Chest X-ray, AP view. Patient: 29 years old, sex M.
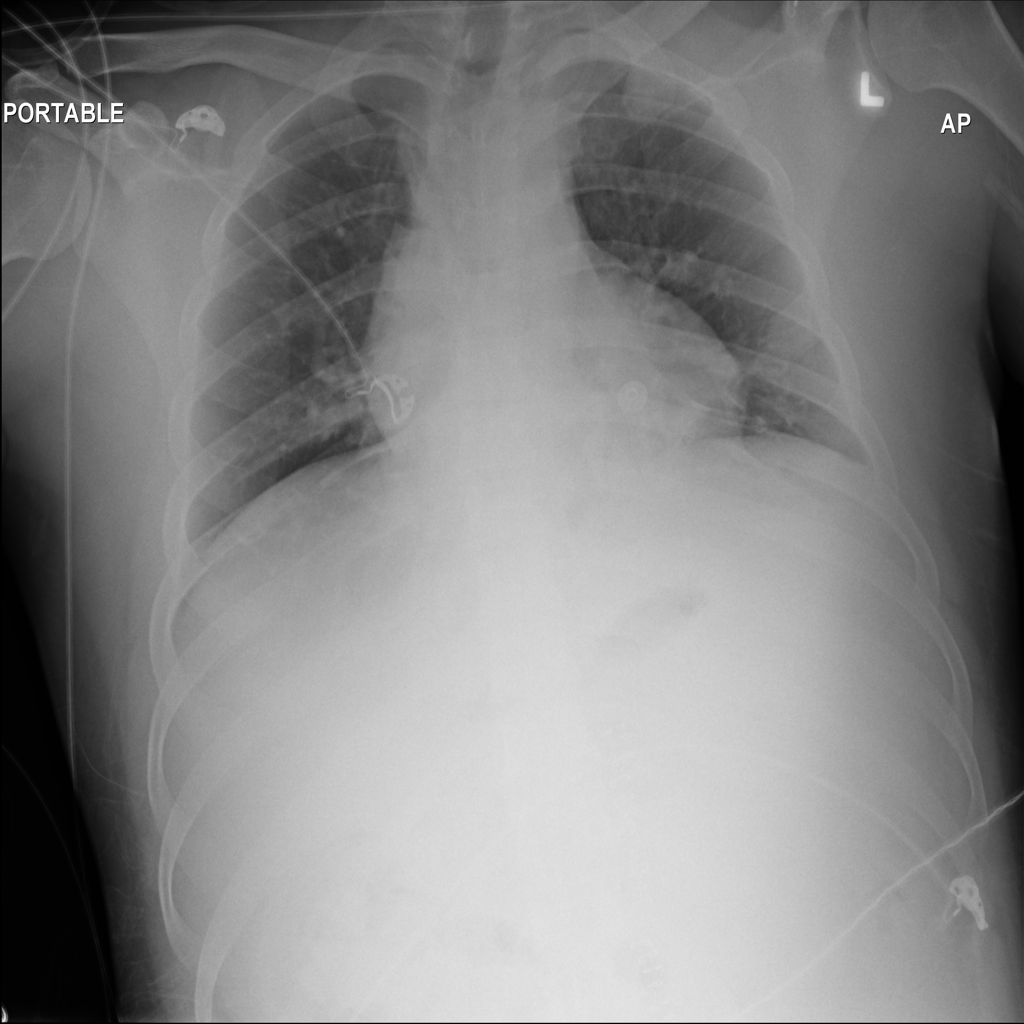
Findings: Infiltration